Question: So I've tried searching just about everywhere with the terms that makes sense to me, but I'm coming up empty. Surely this problem doesn't affect only me?
Assuming the following code (on the iPad):
'''
UIActionSheet *theActionSheet = [[UIActionSheet alloc]
initWithTitle: nil
delegate: self
cancelButtonTitle: nil
destructiveButtonTitle: nil
otherButtonTitles: nil ];
[theActionSheet addButtonWithTitle:@"Button 1"];
... (repeat a goodly number of times, say, 13 more times)
[theActionSheet showFromRect:theRect inView:self.tableView animated:YES]
'''
Now, depending on where I show the sheet from, I may end up with a fully-formed sheet (that is, all buttons showing), or I may end up with the bottom button being partially (or fully) clipped. For example:

I understand that the size of this popover is running into the bounds of the screen, but it would seem that the iPad should transition to a scrollable list of items. When adding a title, this is exactly what happens. That said, having a title only seems to exacerbate the clipping issues.
Technically the number of items presented is extreme - the average user would not see all of these items at once. However, in the case that all the items are applicable, I would prefer not to have clipped buttons.
As a side note, I've seen this occur every once in a while other apps (wish I could remember which one atm, but can't), so I'm thinking this isn't just my code, but something wrong with the way the action sheet and it's popover interact when displaying on an iPad where the border may come into play.
Any thoughts on how to fix, mitigate, get around, etc.?
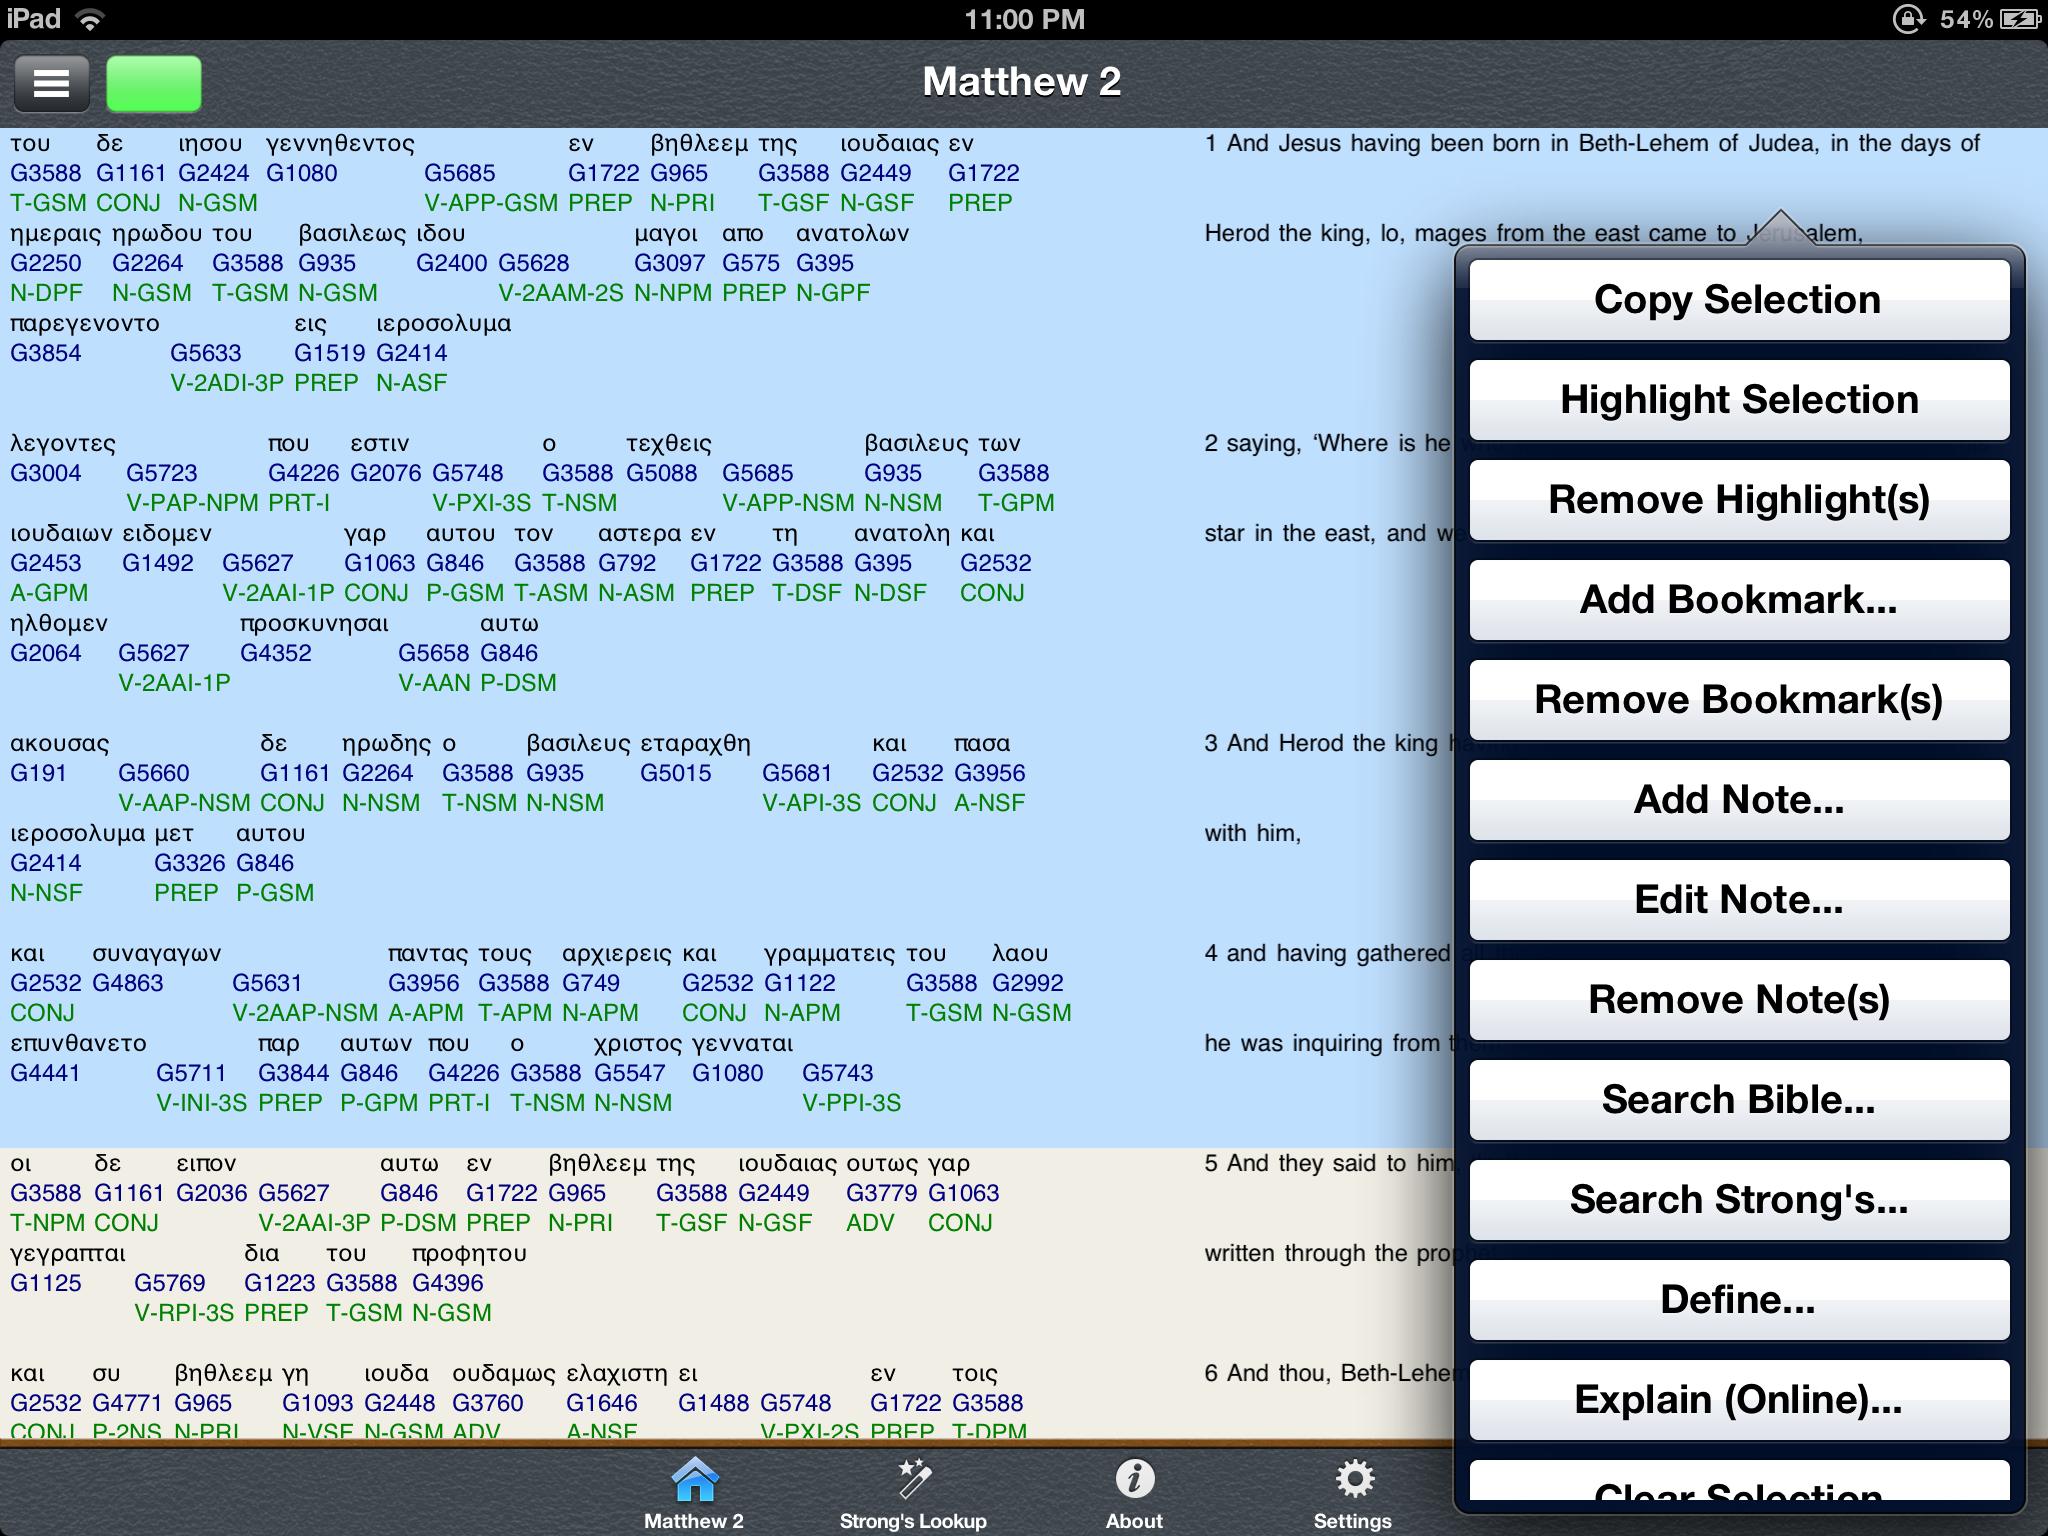
Answer: A redesign should be priority number one. This can clearly be moved into a more efficient controller (a popover with a UIPageControl), or split into multiple sheets with a UIMenuController. If you do want the scrolling, may I recommend an indicator in the title about the need to scroll. (PS, I would asked this on <URL>.